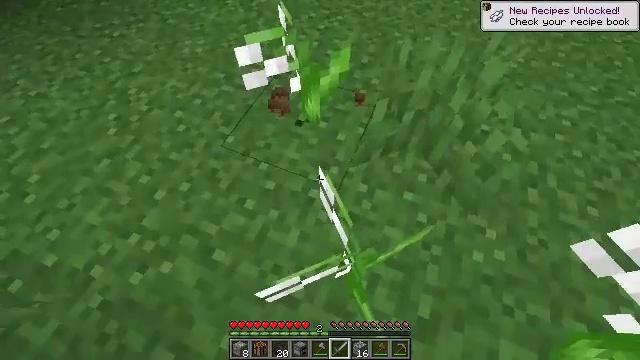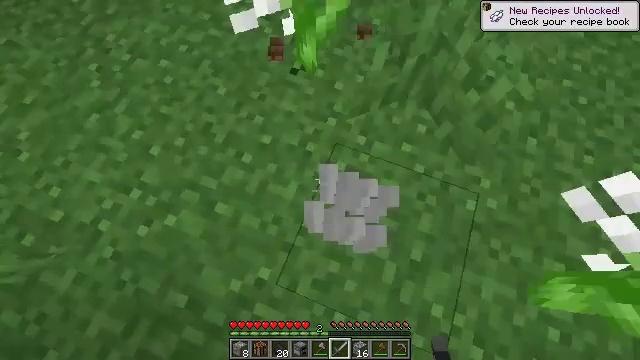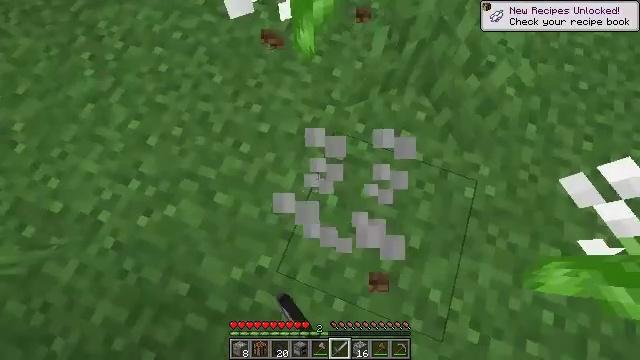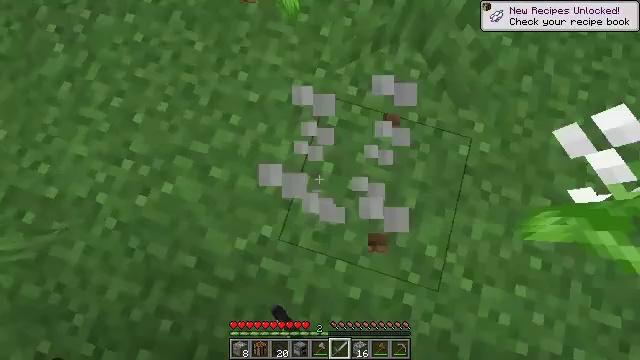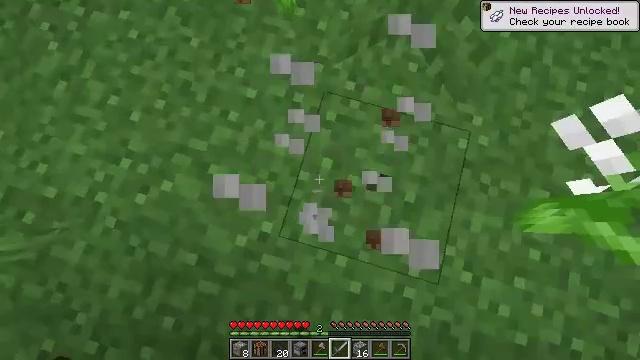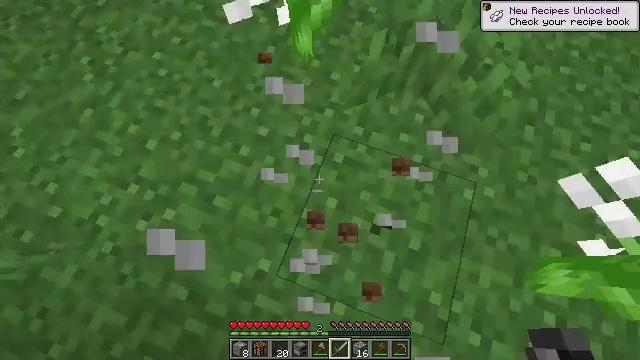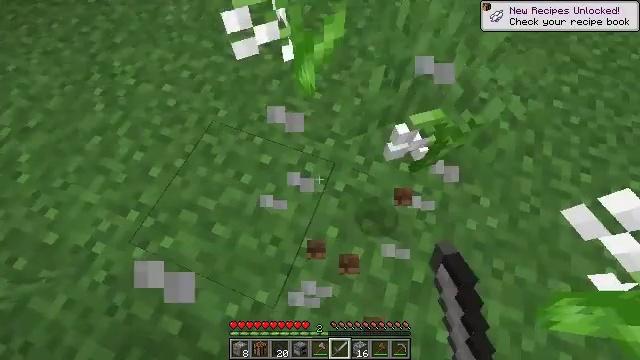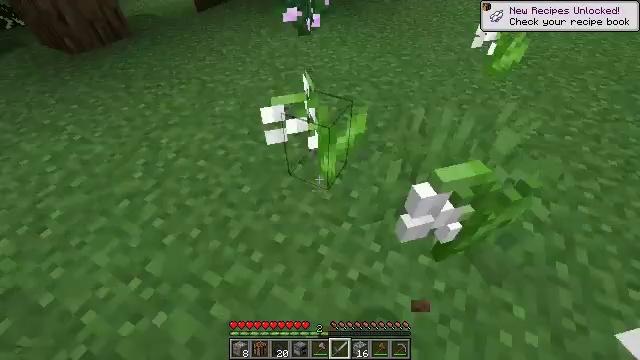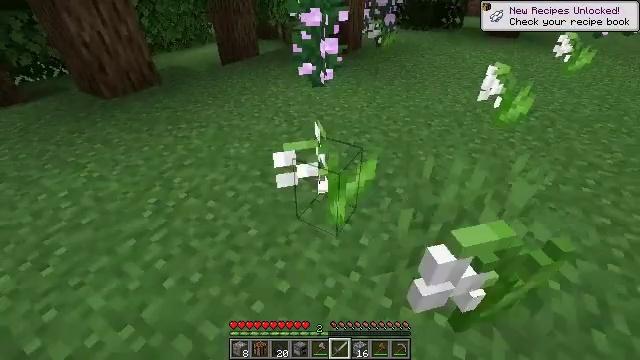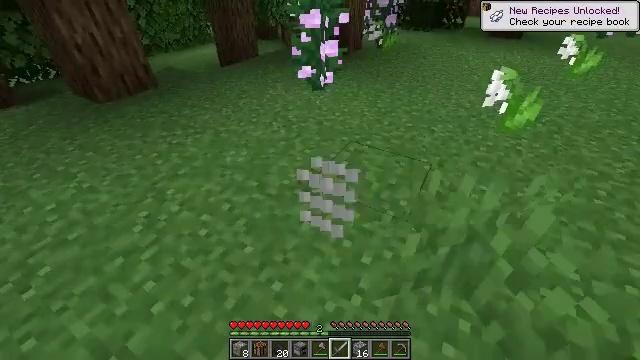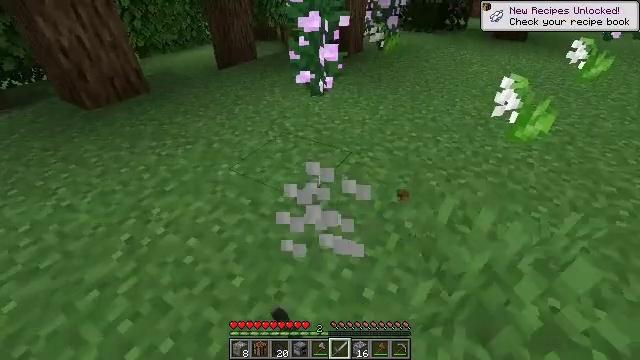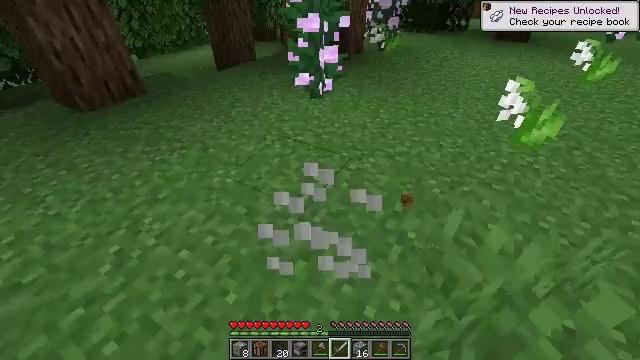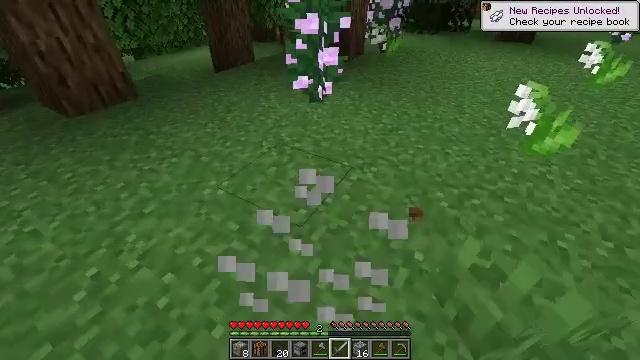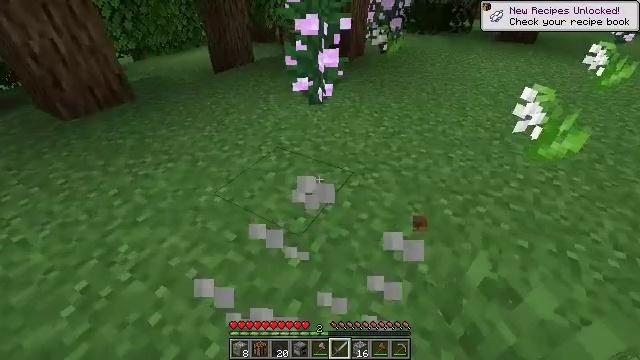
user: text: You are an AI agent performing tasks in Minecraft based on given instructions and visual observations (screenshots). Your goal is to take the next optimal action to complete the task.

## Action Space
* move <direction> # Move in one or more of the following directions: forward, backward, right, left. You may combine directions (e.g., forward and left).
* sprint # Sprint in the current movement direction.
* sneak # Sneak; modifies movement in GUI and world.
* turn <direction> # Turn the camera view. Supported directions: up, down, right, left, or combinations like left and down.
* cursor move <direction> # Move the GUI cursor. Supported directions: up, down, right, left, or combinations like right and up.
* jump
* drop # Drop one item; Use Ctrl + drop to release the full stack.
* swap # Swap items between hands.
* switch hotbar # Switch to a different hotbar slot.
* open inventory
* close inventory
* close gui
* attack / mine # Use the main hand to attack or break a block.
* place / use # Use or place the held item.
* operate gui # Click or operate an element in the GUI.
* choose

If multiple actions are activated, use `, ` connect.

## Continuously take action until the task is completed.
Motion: motion action
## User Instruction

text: Break the block to gather lily of the valley.
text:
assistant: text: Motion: turn right and down, attack / mine
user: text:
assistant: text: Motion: turn down, attack / mine
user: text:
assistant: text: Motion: turn right and down, attack / mine
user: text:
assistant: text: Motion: attack / mine
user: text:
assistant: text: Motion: turn left and up, attack / mine
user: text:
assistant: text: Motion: turn up
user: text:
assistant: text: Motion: turn left and up
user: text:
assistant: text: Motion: move forward, turn left and up
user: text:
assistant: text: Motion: move forward, attack / mine
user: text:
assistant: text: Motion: move forward, attack / mine
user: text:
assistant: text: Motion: move forward
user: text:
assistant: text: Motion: move forward
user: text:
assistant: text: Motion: no_op
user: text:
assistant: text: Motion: attack / mine